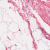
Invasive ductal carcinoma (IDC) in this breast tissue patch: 0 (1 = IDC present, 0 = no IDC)